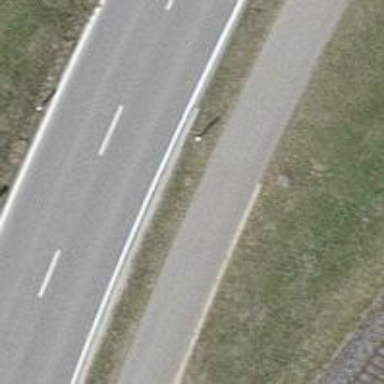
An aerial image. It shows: Asphalt path.